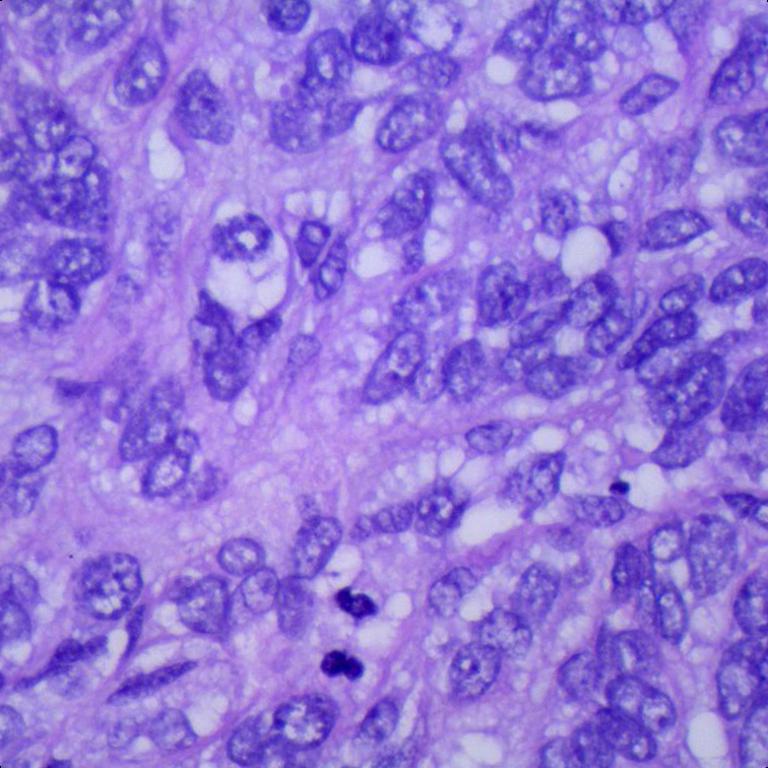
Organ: lung
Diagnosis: squamous carcinomas